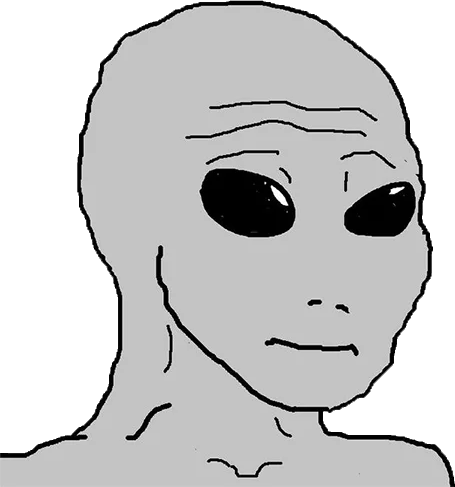
Label: 5_Alien